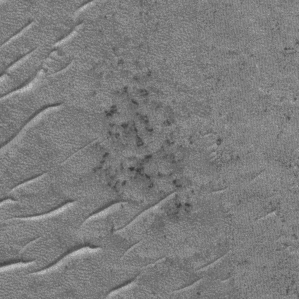
Label: frost